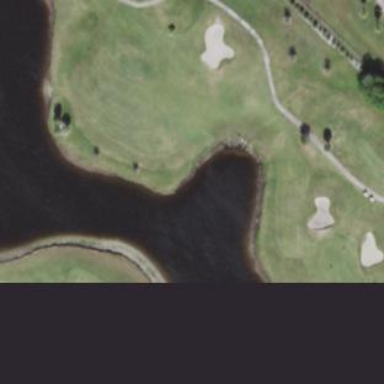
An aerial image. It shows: Golf fairway surrounded by grass.